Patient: sex M, age 74
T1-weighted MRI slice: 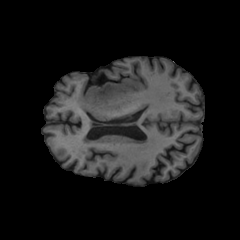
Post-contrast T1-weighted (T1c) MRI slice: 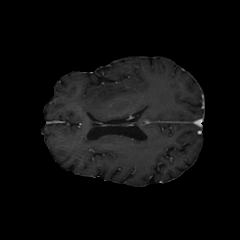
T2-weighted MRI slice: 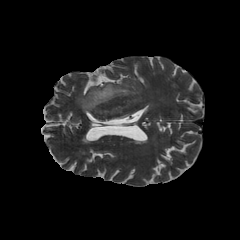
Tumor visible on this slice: yes
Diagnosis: Glioblastoma, IDH-wildtype
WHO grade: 4